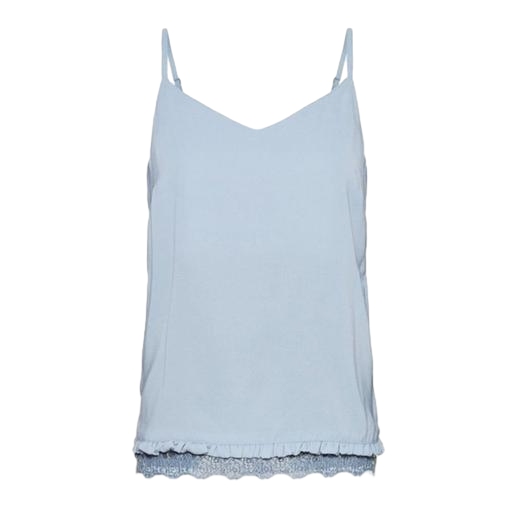
blue eva ruffle cami top, daria top sky blue, blue women's cami, white background